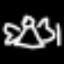
Label: angel